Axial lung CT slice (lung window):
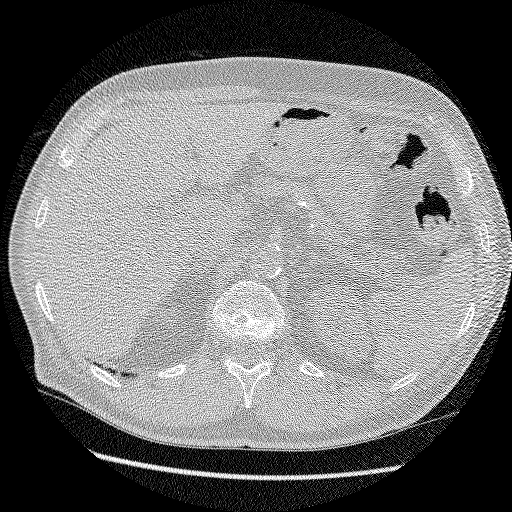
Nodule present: no